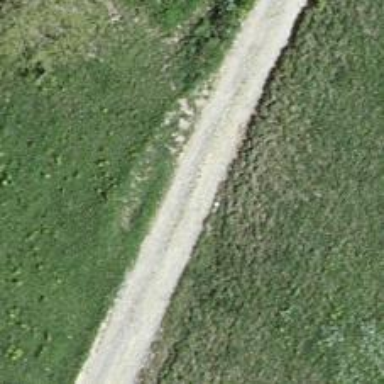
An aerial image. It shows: Well-maintained track road of grade 1.